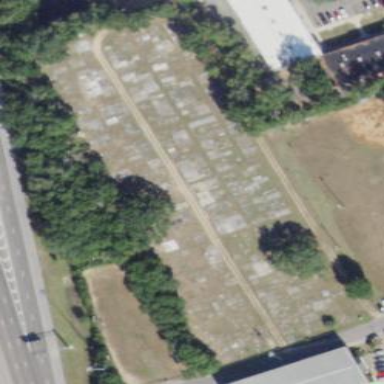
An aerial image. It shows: Cemetery.